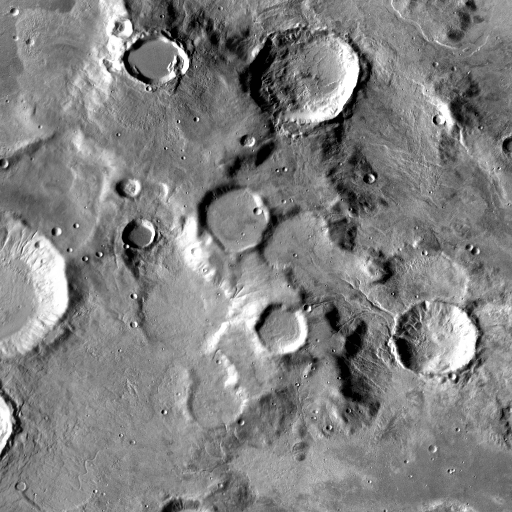
Crater classes present: Background, Other, Layered, Buried